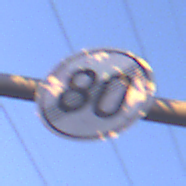
Verkehrszeichen: EndeGeschwindigkeit80
Umgebung: Outdoor, Nature
Tageszeit: SunriseSunset
Wetter: Clear
Licht: Natural
Jahreszeit: NotSpecified
Kontrast: LowContrast